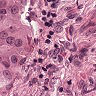
Metastatic tissue present: yes